Question: I have created a copy of the blank template and inserted 2 parts of it at:
'''
app\design
rontend\default\mytheme'''
and
'''
htdocs\skin
rontend\default\mytheme'''
Then I inserted the theme name in the magento backend:
---

---
This works so far and I can make changes to the files that are below these 2 locations and they show up in the frontend.
The next thing is, I want to make some changes in the template file which is originally at
'''
app\design
rontendase\default emplate\pagecolumns-left.phtml
'''
Because I want to incorporate the change into my theme and of course not modify the base tree, I made a copy (please excuse some slashes are the wrong direction, in my environment I use them correctly):
'''
cd app\design
rontend\default\mythememkdir template
cd template
mkdir page
'''
Now I create a copy into this directory of the template file that I just mentioned and it becomes 'app\design
rontend\default\mytheme emplate\pagecolumns-right.phtml'.
As soon as I make the copy, the magento shop frontend only displays an empty page. I have to delete thecopy and the shop works again.
When I make my change in the original file '2columns-right.phtml' it shows up in the frontend, but I want to incorporate it in my theme, not change the base tree.
How do I do what I want?
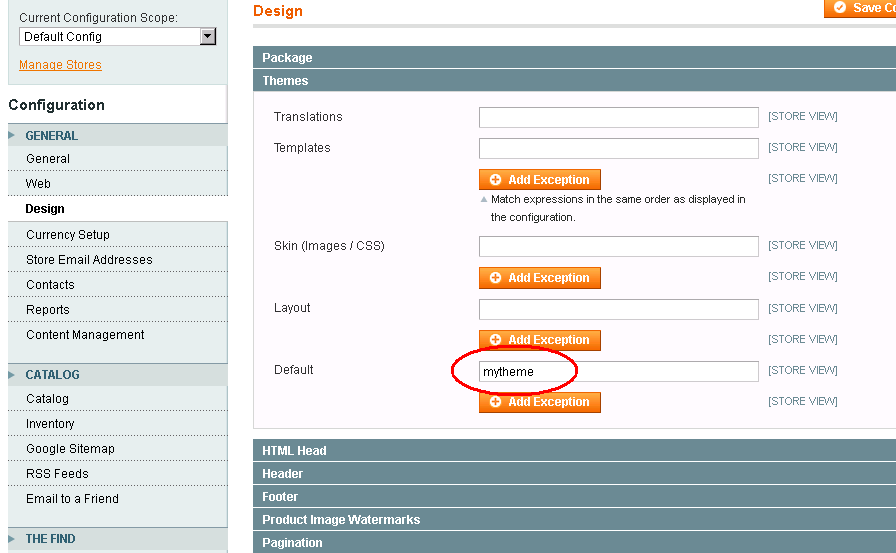
Answer: It looks like you are copying it over correctly. If it's displaying an empty page when you create the copy of 2columns-right.phtml it could be caused by php errors in the template, or incorrect file permissions on 2columns-right.phtml